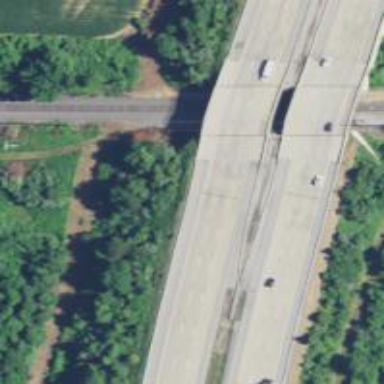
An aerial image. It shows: Motorway bridge.